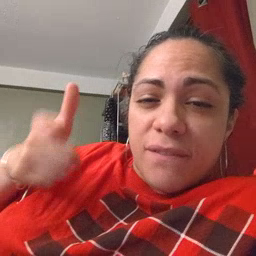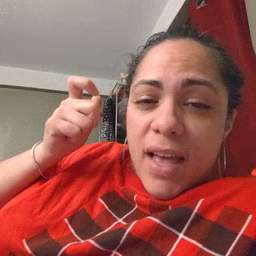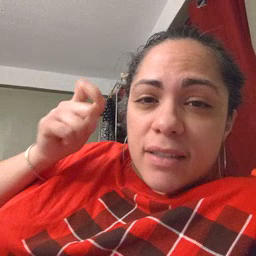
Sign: fast